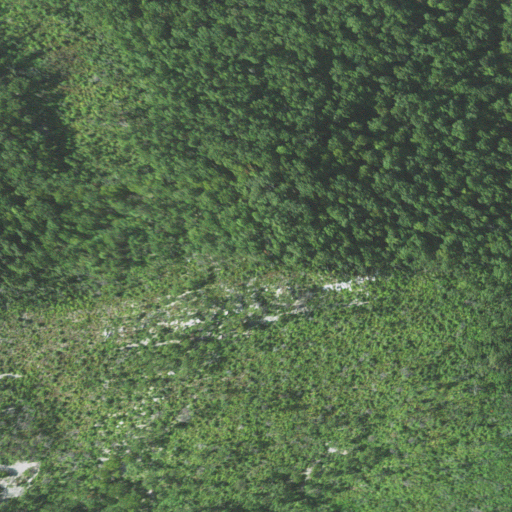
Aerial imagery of mountain in Virginia named Donald Mountain containing deciduous forest, shrub, grassland, mixed forest, and evergreen forest